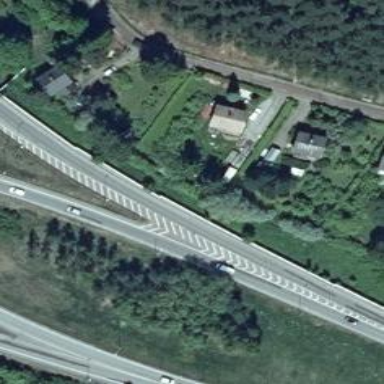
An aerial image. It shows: Asphalt motorway.